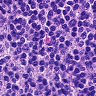
Metastatic tissue present: no